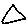
Label: triangle